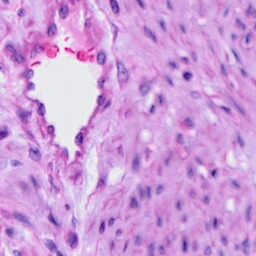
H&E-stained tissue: Cervix